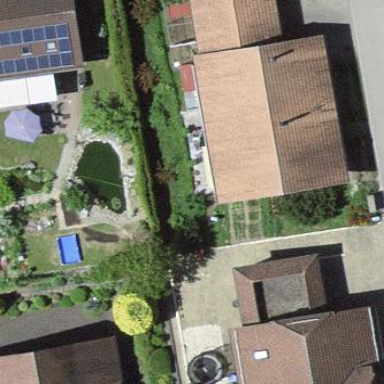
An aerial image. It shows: Residential building.